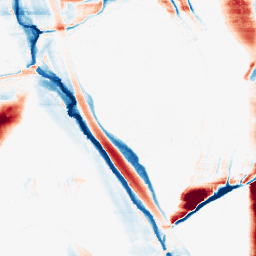
Category: morphological
Decomposition family: morphological_ellipse
Decomposition parameters: operation: average
width: 5
height: 50
Upsampling method: quartic
Upsampling parameters: scale: 8
Upsampling scale: 8